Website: apple
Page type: cart
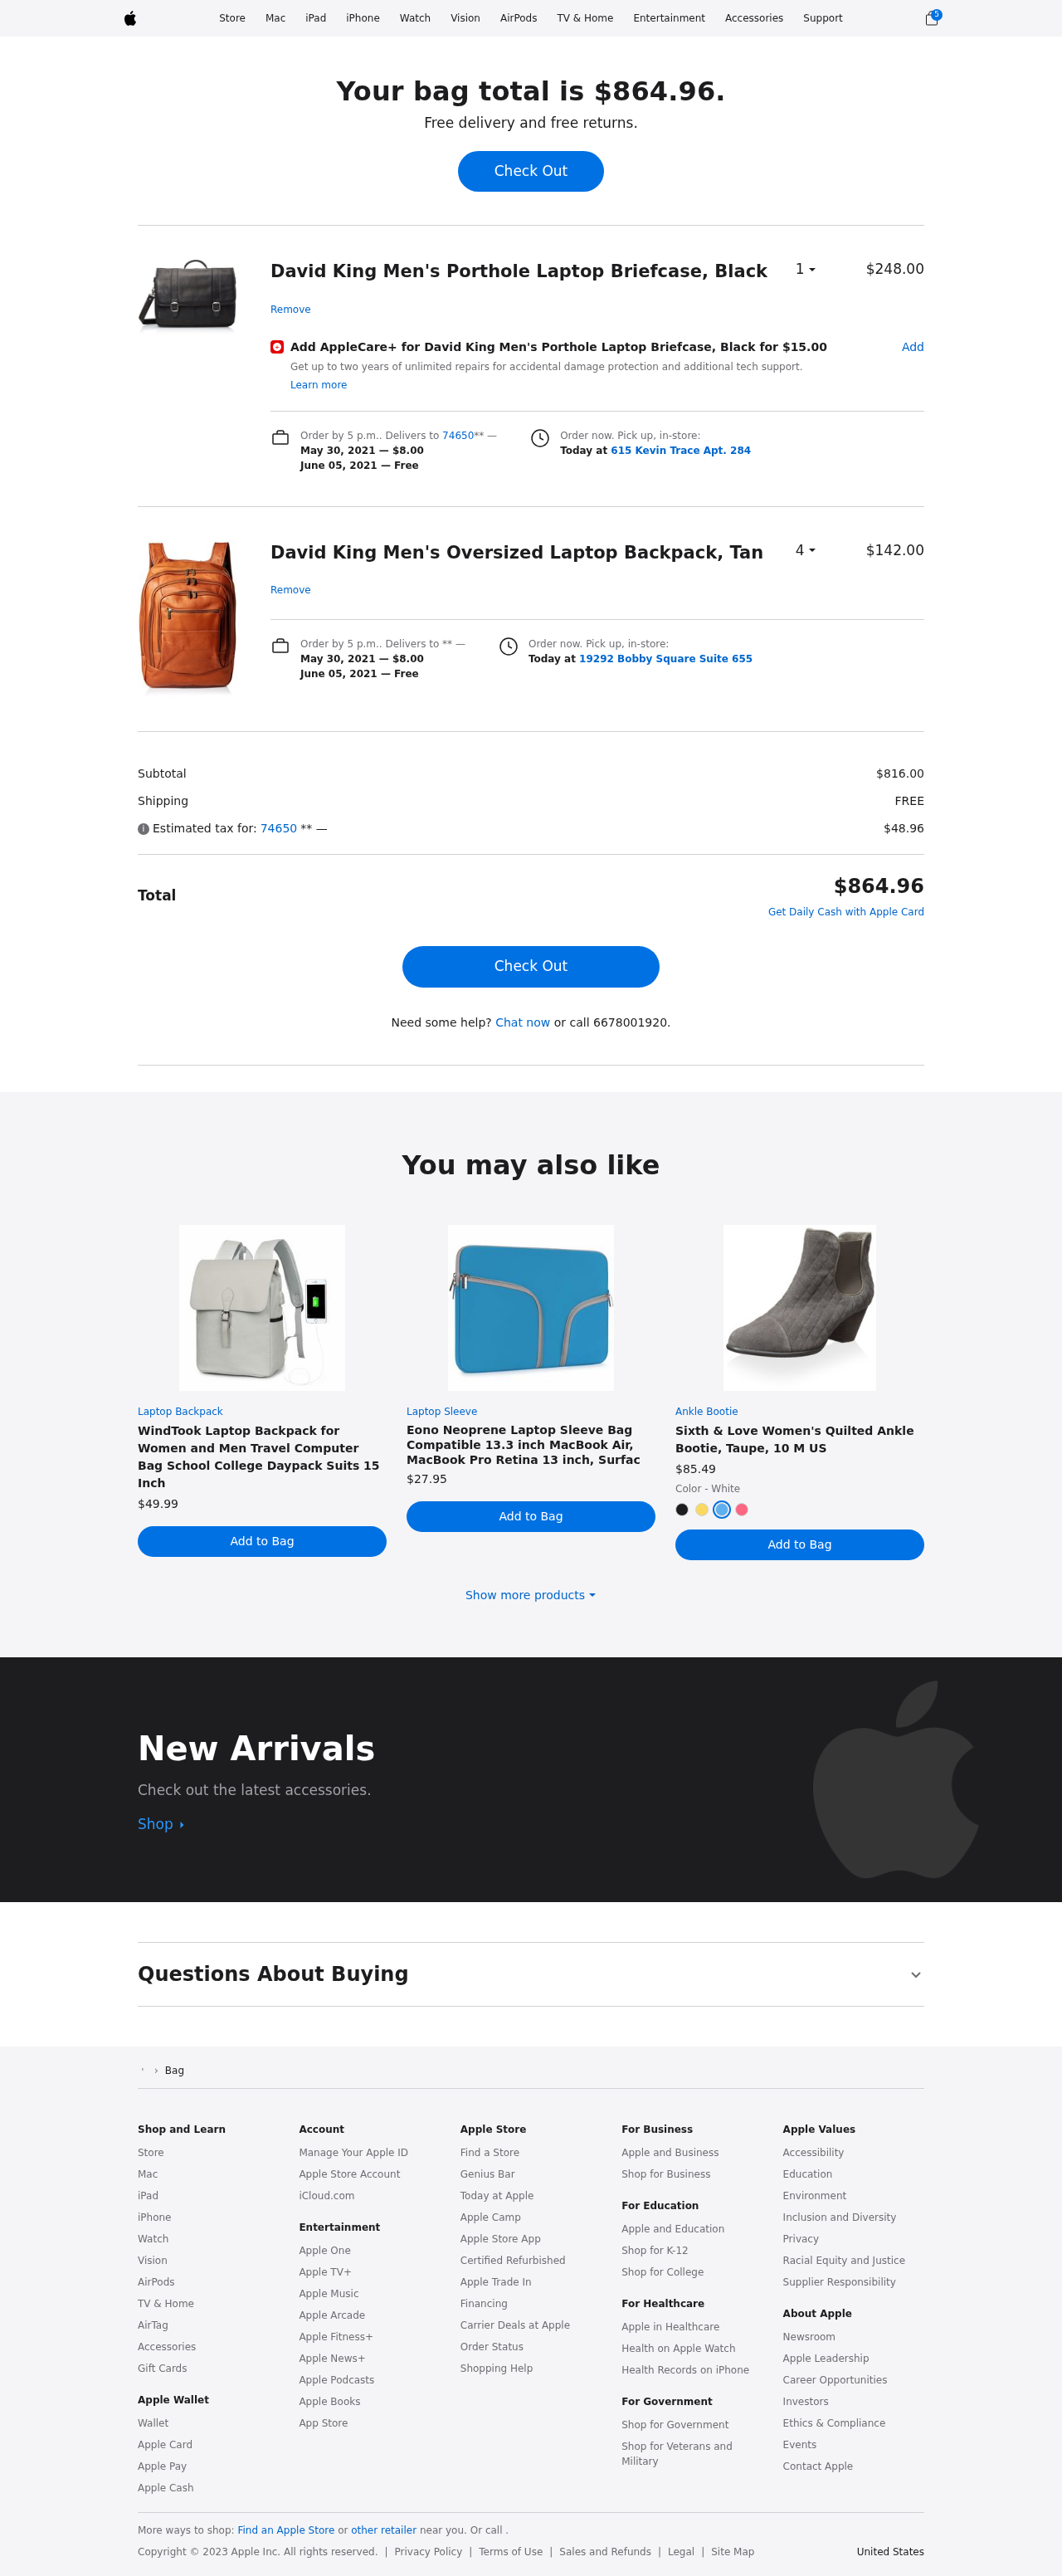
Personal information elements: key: PII_LOCATION1_STREET
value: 615 Kevin Trace Apt. 284
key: PII_LOCATION2_STREET
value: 19292 Bobby Square Suite 655
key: PII_PHONE
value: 6678001920
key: PII_POSTCODE
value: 74650
Product elements: key: PRODUCT1_NAME
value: David King Men's Porthole Laptop Briefcase, Black
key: PRODUCT1_PRICE
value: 248
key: PRODUCT1_QUANTITY
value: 1
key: PRODUCT2_NAME
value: David King Men's Oversized Laptop Backpack, Tan
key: PRODUCT2_PRICE
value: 142
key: PRODUCT2_QUANTITY
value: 4
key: PRODUCT3_ITEM_CATEGORY
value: Laptop Backpack
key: PRODUCT3_NAME
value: WindTook Laptop Backpack for Women and Men Travel Computer Bag School College Daypack Suits 15 Inch
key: PRODUCT3_PRICE
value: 49.99
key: PRODUCT4_ITEM_CATEGORY
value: Laptop Sleeve
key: PRODUCT4_NAME
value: Eono Neoprene Laptop Sleeve Bag Compatible 13.3 inch MacBook Air, MacBook Pro Retina 13 inch, Surfac
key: PRODUCT4_PRICE
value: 27.95
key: PRODUCT5_ITEM_CATEGORY
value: Ankle Bootie
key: PRODUCT5_NAME
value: Sixth & Love Women's Quilted Ankle Bootie, Taupe, 10 M US
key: PRODUCT5_PRICE
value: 85.49
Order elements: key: ORDER_NUM_ITEMS
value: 5
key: ORDER_TOTAL
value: $864.96
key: ORDER_SHIPPING_DATE
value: May 30, 2021
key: ORDER_SHIPPING_COST
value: $8.00
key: ORDER_DELIVERY_DATE
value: June 05, 2021
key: ORDER_SHIPPING_DATE2
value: May 30, 2021
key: ORDER_SHIPPING_COST2
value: $8.00
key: ORDER_DELIVERY_DATE2
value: June 05, 2021
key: ORDER_SUBTOTAL
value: $816.00
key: ORDER_SHIPPING_COST_SUMMARY
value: FREE
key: ORDER_TAX
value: $48.96
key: ORDER_TOTAL2
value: $864.96
Other elements: key: APPLECARE_PRICE
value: $15.00